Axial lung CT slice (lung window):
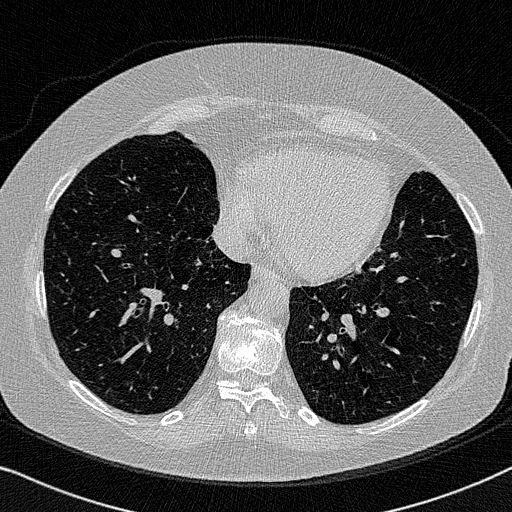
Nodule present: no